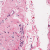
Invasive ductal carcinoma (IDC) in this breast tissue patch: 0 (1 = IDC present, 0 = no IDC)